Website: home-depot
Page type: account-dashboard
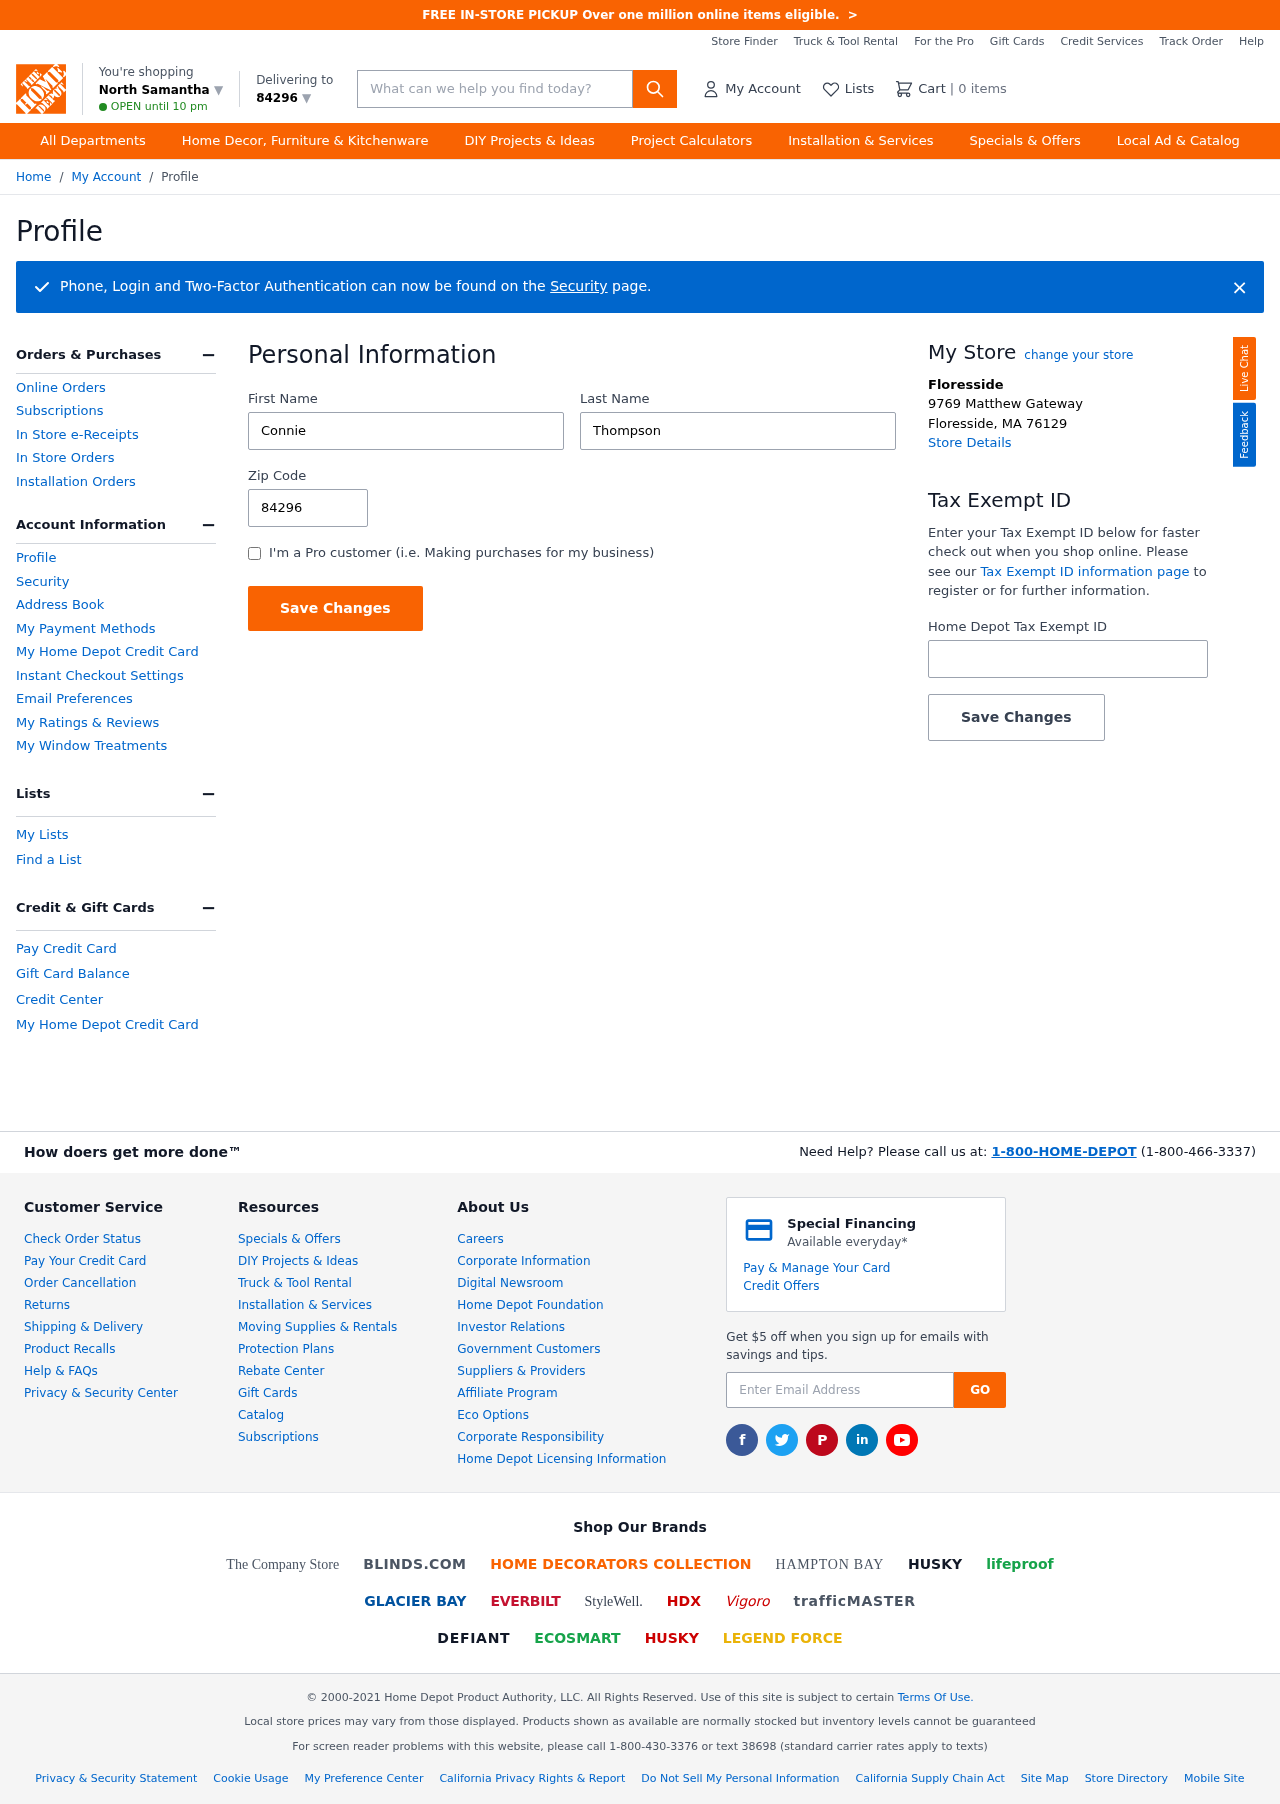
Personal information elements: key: PII_CITY
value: North Samantha ▼
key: PII_FIRSTNAME
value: Connie
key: PII_LASTNAME
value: Thompson
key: PII_LOCATION1_CITY
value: Floresside
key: PII_LOCATION1_CITY_STATE_ZIP
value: Floresside, MA 76129
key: PII_LOCATION1_STREET
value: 9769 Matthew Gateway
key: PII_POSTCODE
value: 84296 ▼
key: PII_POSTCODE
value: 84296
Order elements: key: ORDER_NUM_ITEMS
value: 0
Search elements: key: HEADER_SEARCH
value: What can we help you find today?